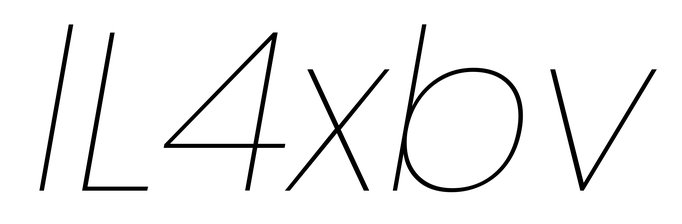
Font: Poppins-ThinItalic